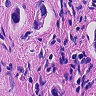
Metastatic tissue present: yes